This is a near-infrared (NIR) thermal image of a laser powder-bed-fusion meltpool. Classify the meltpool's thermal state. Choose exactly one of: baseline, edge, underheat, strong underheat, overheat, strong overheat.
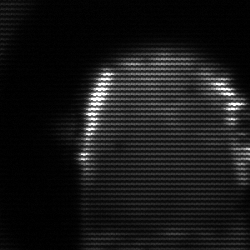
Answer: baseline